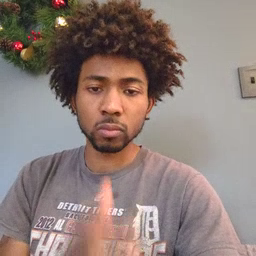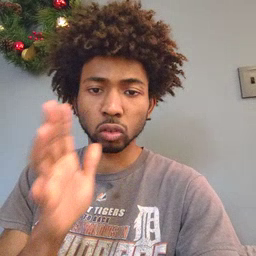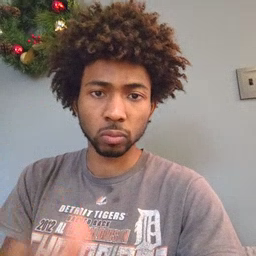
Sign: grandma